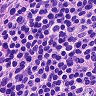
Metastatic tissue present: no